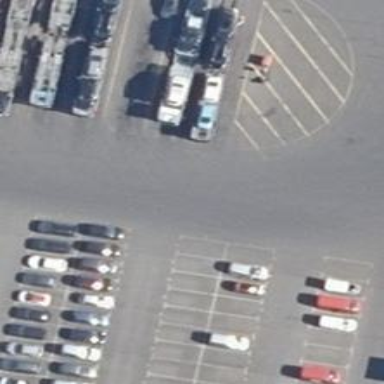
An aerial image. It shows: Parking aisle designated as service road.